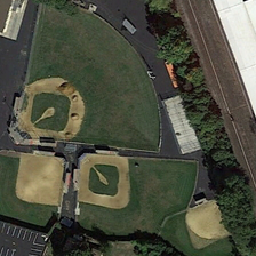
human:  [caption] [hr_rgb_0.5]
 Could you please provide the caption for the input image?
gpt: the baseball field consists of a large lawn .

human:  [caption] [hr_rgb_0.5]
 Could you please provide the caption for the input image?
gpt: The four baseball fields on different sides are all close to some green trees.

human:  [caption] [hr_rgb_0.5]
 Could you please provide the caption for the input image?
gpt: You have three cars in the biggest baseball field.

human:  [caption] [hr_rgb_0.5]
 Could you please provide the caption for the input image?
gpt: Four baseball fields on different sides are close to the green trees.

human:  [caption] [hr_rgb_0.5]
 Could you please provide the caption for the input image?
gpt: There are three cars in your biggest baseball field.